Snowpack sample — Loveland Pass, Silver Plume, Colorado, USA (12/14/25, 10:50 AM MST)
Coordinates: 39.664, -105.882
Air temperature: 36 °F
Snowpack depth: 67 cm
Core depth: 20 cm
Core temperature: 46.4 °F
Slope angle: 6°, slope face: 326°
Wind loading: low
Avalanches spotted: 0
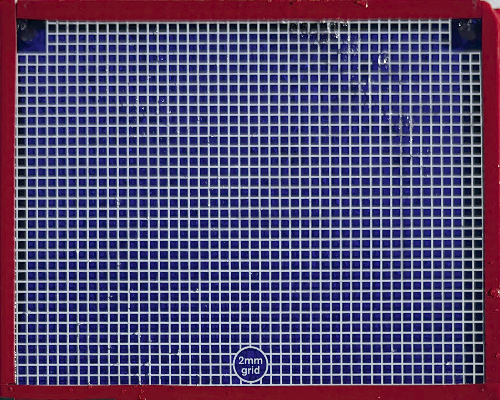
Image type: profile
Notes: No avalanches spotted, very late start to the season with minimal snowpack